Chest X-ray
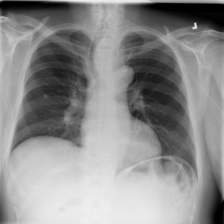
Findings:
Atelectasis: negative
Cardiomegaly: negative
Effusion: negative
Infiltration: negative
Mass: negative
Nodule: negative
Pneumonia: negative
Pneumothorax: negative
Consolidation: negative
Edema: negative
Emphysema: negative
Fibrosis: negative
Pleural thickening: negative
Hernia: negative